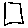
Label: square